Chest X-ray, PA view. Patient: 29 years old, sex F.
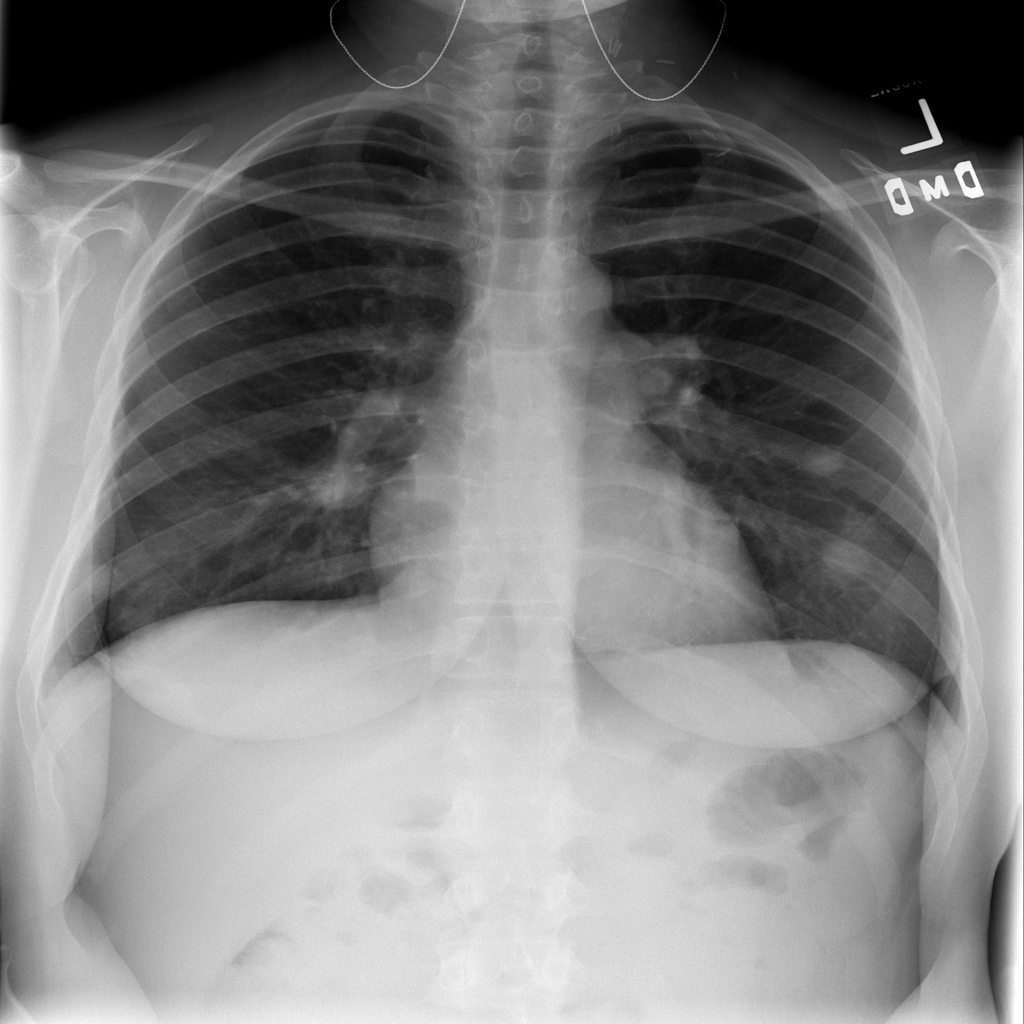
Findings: Mass